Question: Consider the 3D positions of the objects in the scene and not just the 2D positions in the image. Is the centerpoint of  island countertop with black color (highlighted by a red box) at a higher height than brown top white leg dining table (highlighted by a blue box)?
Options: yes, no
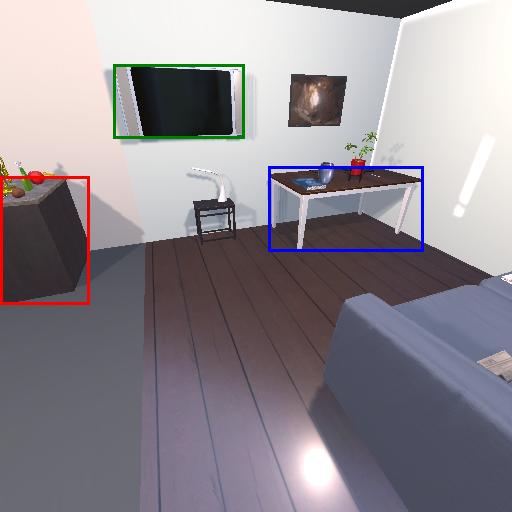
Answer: yes